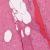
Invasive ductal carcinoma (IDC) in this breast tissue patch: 0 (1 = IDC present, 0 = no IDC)